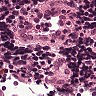
Metastatic tissue present: no